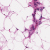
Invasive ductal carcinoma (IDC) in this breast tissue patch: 0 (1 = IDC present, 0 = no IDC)